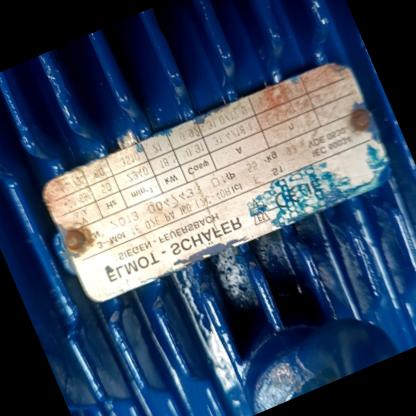
Klasa: tabliczka-znamionowa